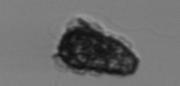
Label: Syracosphaera_pulchra